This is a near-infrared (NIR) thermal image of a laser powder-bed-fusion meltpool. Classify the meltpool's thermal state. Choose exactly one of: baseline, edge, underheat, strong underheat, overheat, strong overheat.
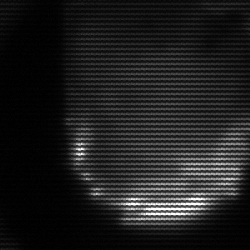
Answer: edge